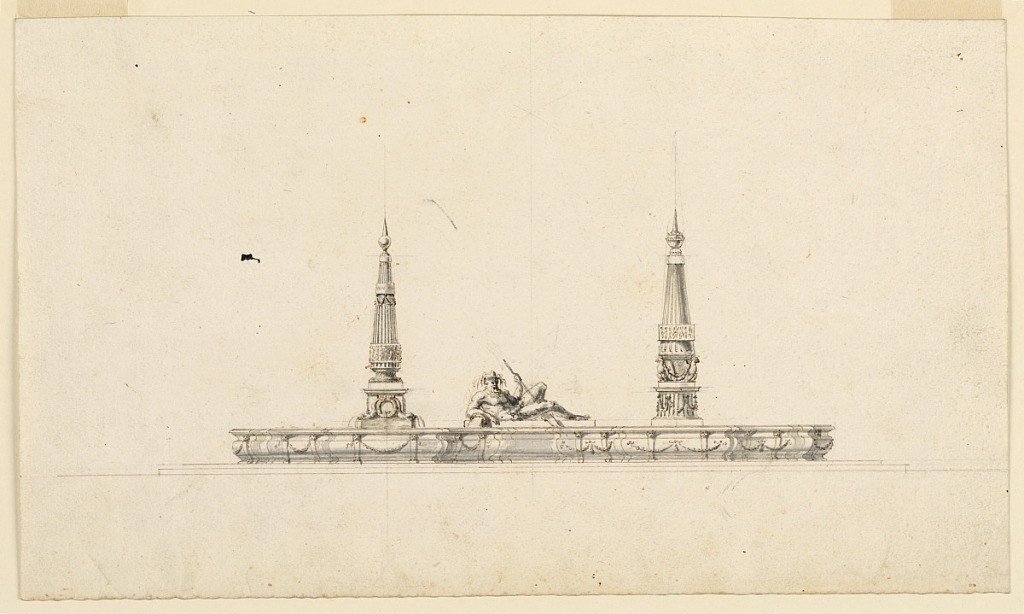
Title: Project for a Fountain with Alternative Suggestions
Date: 1775–1800
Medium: Graphite, brush and bistre, gray watercolor on paper
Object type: Drawing
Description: Elevation of a fountain. In the middle of the basin, is a figure of a reclining water god. Along the central axis, to either side of the figure, are two Doric columns. The left one has an angular pedestal with dolphins at the corners, water pouring from their mouths. The two columns are fluted and covered in two rows of friezes: the lower row is broad, with a carved figural narrative, while the upper row is smaller, and with an inscription "NON PLVS". The right column stands with two pedestals, the lower of which is round, the upper square with eagles, supporting festoons at the corners. The fluted column in its lower part surrounded by an angularly broken frieze with figures. The columns are topped by point finials and surrounded by one more band corresponding to the lower ones.